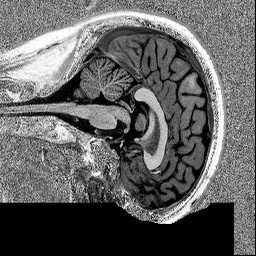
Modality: MP2RAGE
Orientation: sagittal
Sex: male